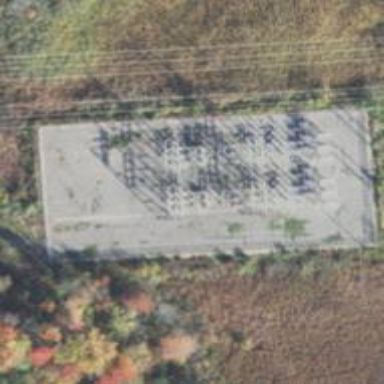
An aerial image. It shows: Switch for power supply.